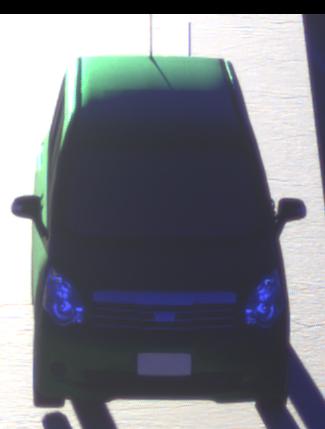
Make: Toyota
Model: Noah
Detailed model: Voxy R70G
Model produced from: 2007
Model produced until: 2013
Doors: 5
Color: green
Road condition: dry road
Daytime: sunrise or sunset
Contrast: high contrast